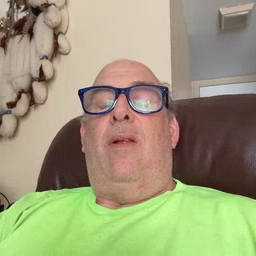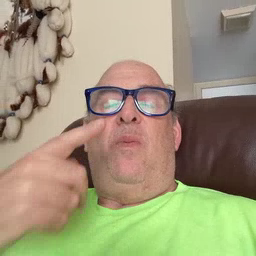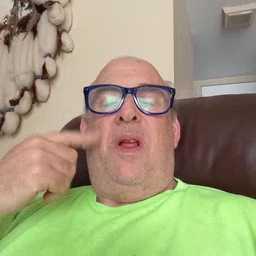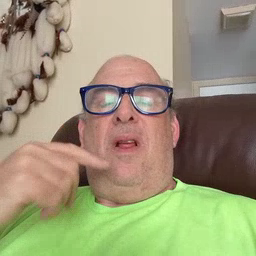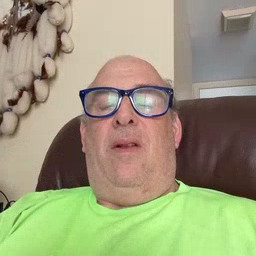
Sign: cry